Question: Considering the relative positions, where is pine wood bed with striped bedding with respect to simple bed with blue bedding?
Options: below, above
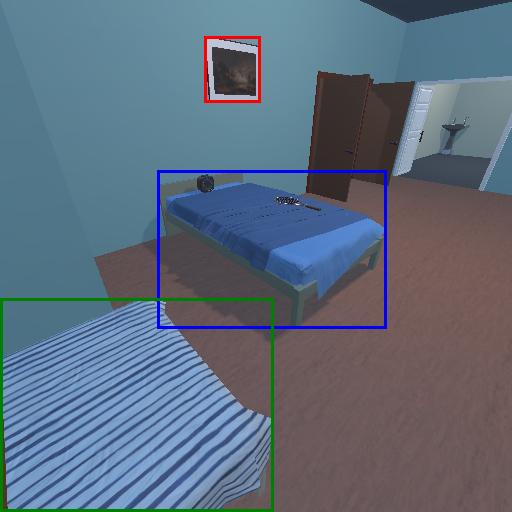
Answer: below